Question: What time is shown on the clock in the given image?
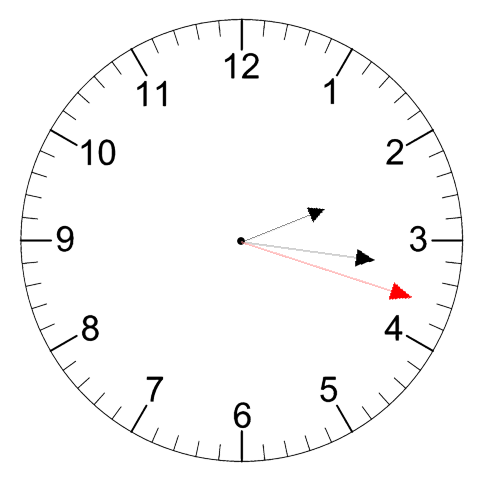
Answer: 02:16:18